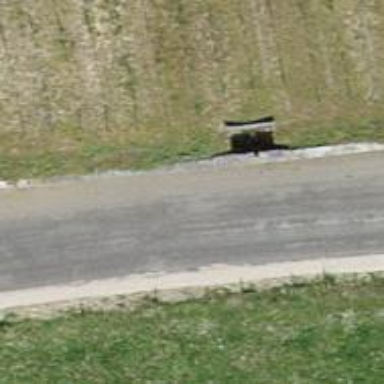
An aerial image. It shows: Wall barrier.